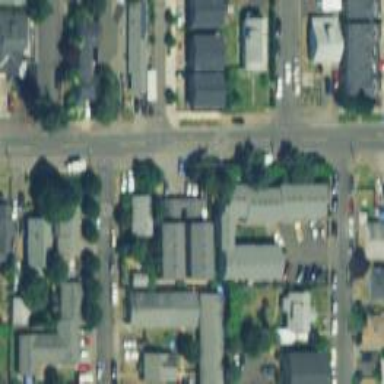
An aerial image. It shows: Alley road with sidewalk on the left side.